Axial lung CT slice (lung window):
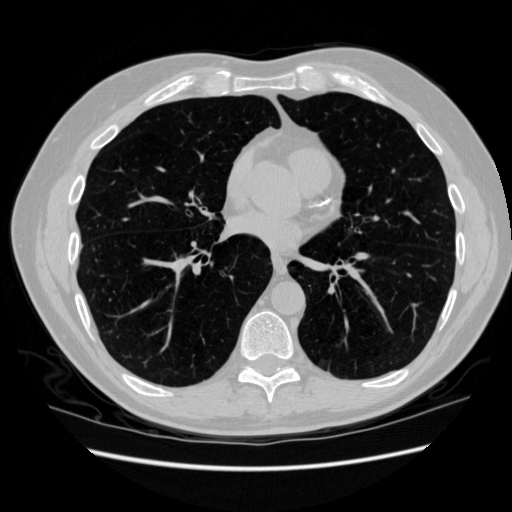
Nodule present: no